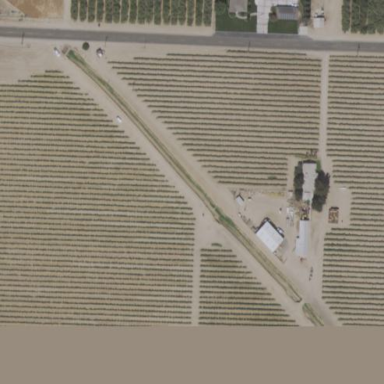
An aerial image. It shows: Vineyard.